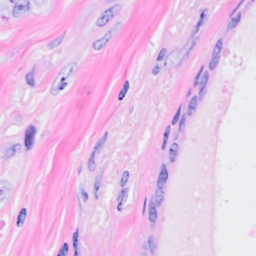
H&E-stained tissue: Breast